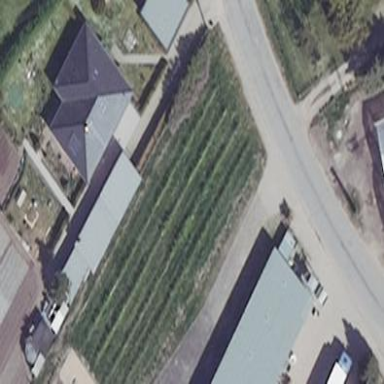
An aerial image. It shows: Greenhouse used for horticulture.